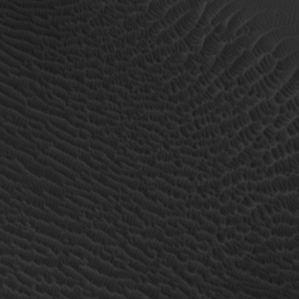
Label: non_frost